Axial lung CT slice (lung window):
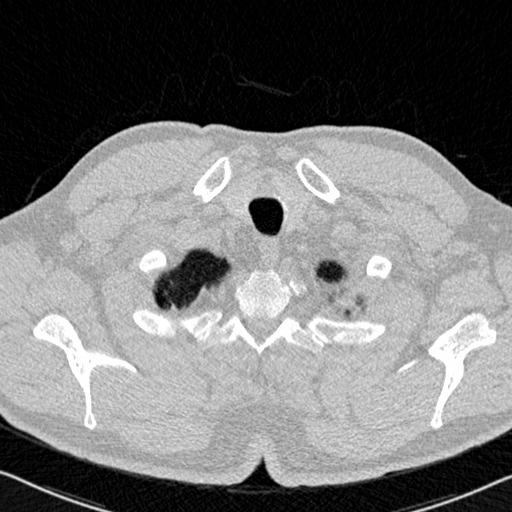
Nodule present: no